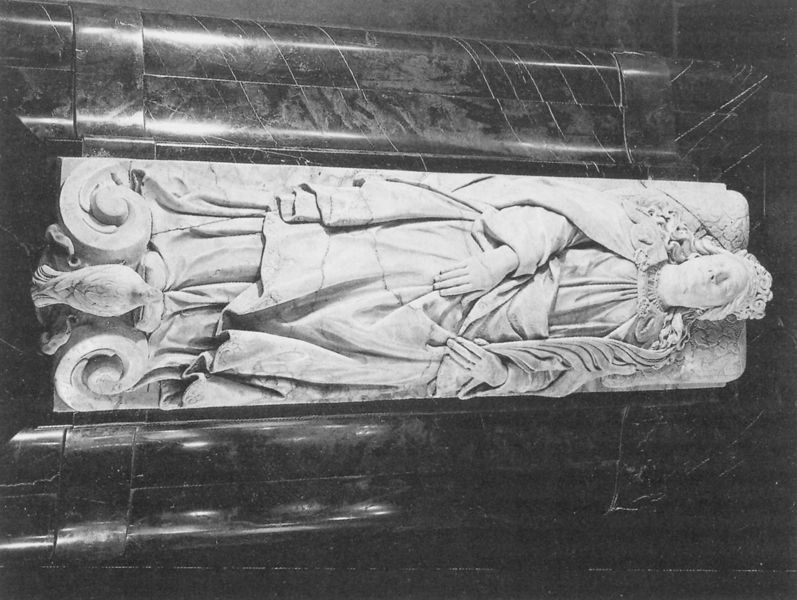
Titel: Sankt Ursula in Köln, gotischer Chorneubau im letzten Viertel des 13. Jh.
Standort: Köln, St. Ursula (EU - D - NRW)
Schlagwörter: mann, umhang, weiß, frau, grau, marmor, schwarz, säule, säulen, falten, stein, taube, toter, bild, hände, figur, gewand, haare, mantel, krone, locken, statue, relief, liegen, schlafend, könig, ornamente, platte, liegend, foto, fotografie, tote, kreise, sarg, grab, königin, heilige, spirale, mamor, sarkophag, grabplatte, platik, grabplastik, wirbek, sepulkralplastik, spulkral